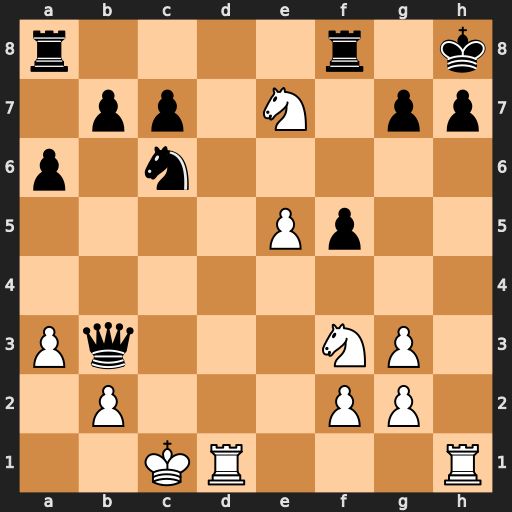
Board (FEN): r4r1k/1pp1N1pp/p1n5/4Pp2/8/Pq3NP1/1P3PP1/2KR3R
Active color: w
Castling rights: -
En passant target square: -
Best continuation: Rxh7+ Kxh7 Rh1#